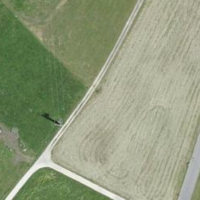
EUNIS habitat code: 25
Species observed at this site:
Maniola jurtina